Field crop: maize
Growth stage: 2
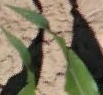
Species: maize